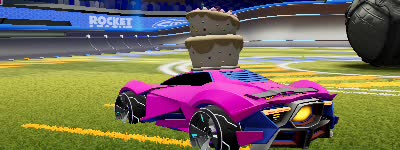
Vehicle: werewolf